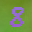
Label: 8